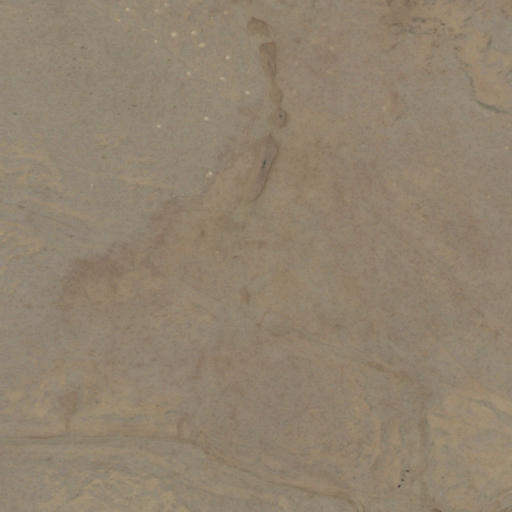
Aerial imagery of valley in New Mexico named Cart Canyon containing grassland and shrub